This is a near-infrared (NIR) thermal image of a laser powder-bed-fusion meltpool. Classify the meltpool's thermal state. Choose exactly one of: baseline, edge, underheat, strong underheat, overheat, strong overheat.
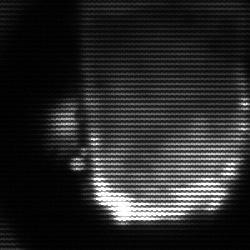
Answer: baseline